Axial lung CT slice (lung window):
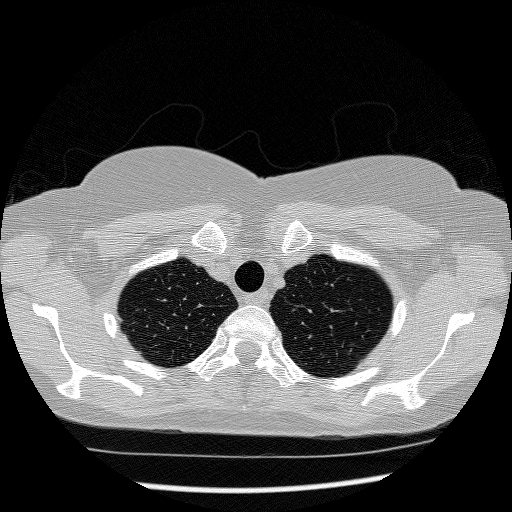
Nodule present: no